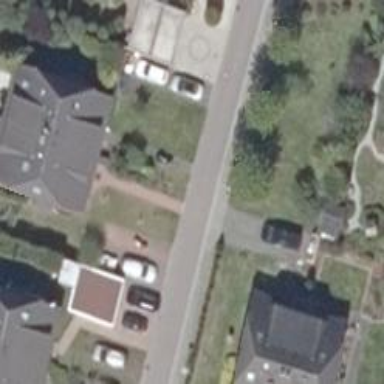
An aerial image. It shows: Residential road with asphalt surface.